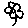
Label: flower